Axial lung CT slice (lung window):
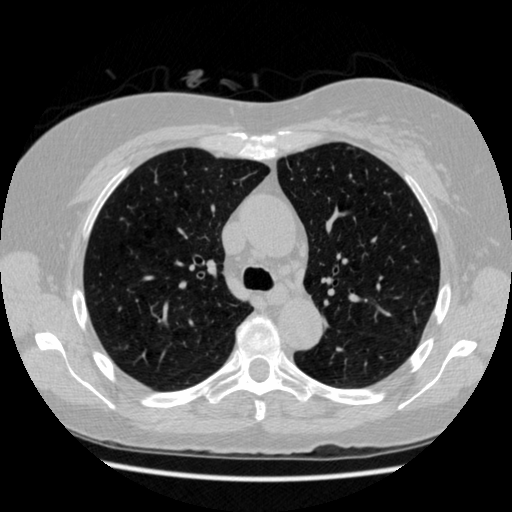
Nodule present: no